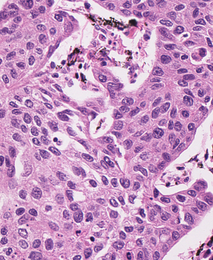
Tumor epithelial tissue: yes
Tumor-associated stroma tissue: yes
Normal tissue: no